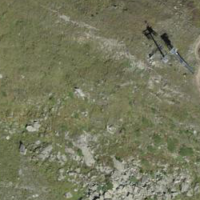
EUNIS habitat code: 26
Species observed at this site:
Anthus trivialis
Anthus spinoletta